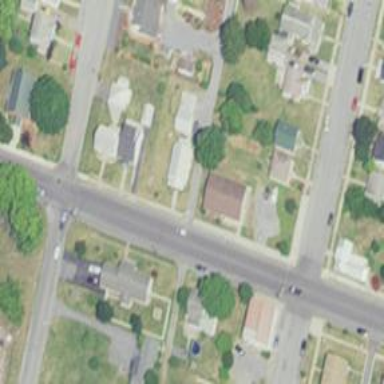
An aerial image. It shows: Alley classified as service road.